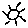
Label: sun